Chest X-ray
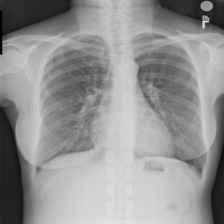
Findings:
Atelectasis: negative
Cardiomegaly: negative
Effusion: negative
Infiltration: negative
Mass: negative
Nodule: negative
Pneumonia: negative
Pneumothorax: negative
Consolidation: negative
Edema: negative
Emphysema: negative
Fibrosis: negative
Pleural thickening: negative
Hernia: negative